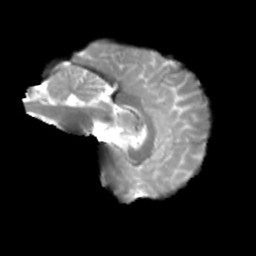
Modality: T2w
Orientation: sagittal
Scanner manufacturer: siemens
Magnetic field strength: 3 T
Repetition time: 4 s
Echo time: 0.0594 s